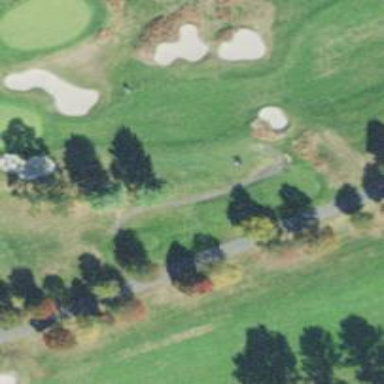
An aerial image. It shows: Service road used as golf cart path.